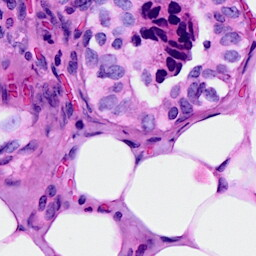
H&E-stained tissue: Breast